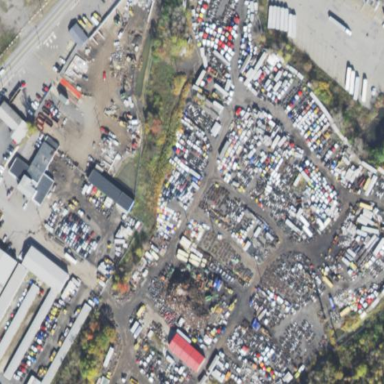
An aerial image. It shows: Industrial area designated as auto wrecker yard.